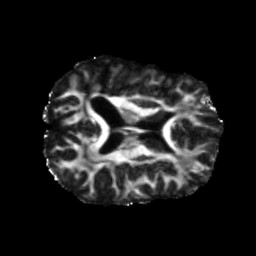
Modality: FA
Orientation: axial
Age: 42
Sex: male
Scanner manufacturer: siemens
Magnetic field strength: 3 T
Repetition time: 5.47 s
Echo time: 0.0854 s